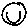
Label: smiley face